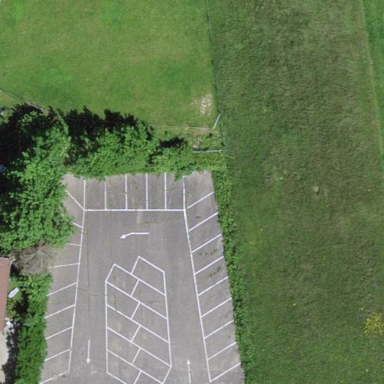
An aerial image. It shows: Parking area with surface.